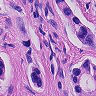
Metastatic tissue present: yes